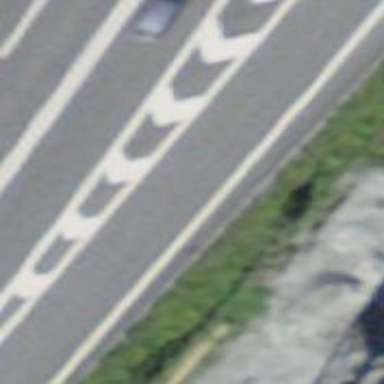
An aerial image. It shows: Trunk link highway with asphalt surface.